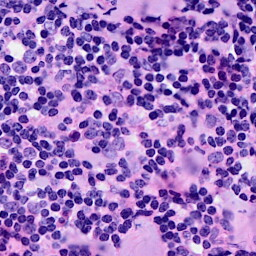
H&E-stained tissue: Breast